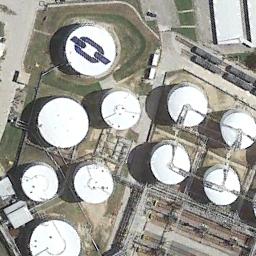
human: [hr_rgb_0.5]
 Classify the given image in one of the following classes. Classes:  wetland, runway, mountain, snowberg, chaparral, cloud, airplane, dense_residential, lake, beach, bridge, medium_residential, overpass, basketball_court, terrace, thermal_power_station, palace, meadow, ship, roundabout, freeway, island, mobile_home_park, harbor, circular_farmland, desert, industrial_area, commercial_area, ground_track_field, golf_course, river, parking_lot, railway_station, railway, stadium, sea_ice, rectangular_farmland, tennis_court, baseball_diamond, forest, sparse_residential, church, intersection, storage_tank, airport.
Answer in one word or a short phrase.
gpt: storage_tank